Question: I have a small Minecraft server where people can upload their skins. Minecraft skins are small png images. Is it possible to convert this png image to another png image via PHP (e.g. GD library)?
I have made this image to help me explain what I am trying to do:

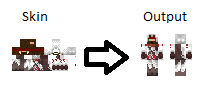
Answer: Yes, it's possible. You'd need multiple <URL> commands to pull out sections of the skin image and paste it into the proper spots in the "output" image.
Basic order of operations would be:
'''
$input = imagecreatefrompng('skin.png');
$output = imagecreatetruecolor(800, 600); // whatever the dimensions should be.
imagecopy($output, $input, 0,0, 10,20, 50,60);
imagecopy(...);
...
...
'''
The first copy command is saying "take a 50x60 section of the input image, starting at coordinates 10x20, and paste it into the destination image in the top left corner".
The actual sequence/coordinates/sizes will be up to you to figure out.
If you're not doing a 1:1 copy of the image and are doing resizing, then you'll want <URL> instead.